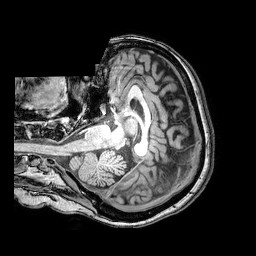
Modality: T1w
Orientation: axial
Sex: female
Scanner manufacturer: philips
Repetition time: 0.008111 s
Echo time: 0.00371 s